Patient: sex F, age 65
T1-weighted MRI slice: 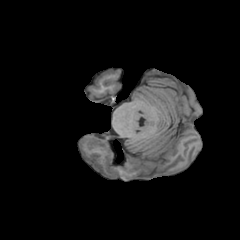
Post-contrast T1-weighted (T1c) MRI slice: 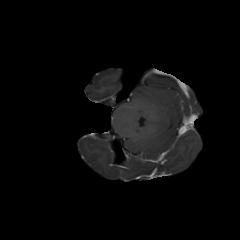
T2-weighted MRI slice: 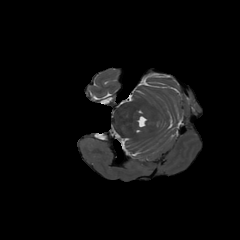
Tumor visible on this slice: no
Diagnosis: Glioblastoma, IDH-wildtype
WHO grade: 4